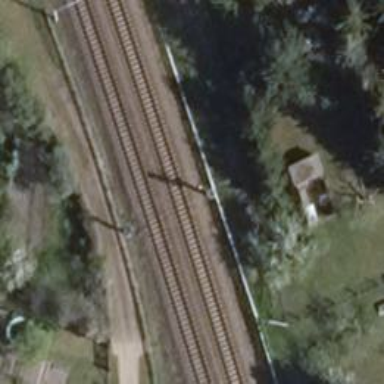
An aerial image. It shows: Railway signal.